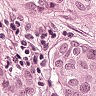
Metastatic tissue present: yes